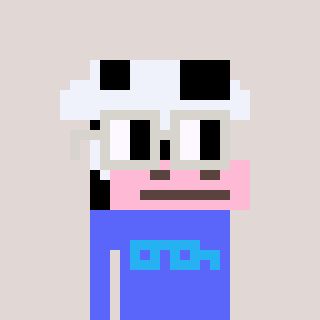
a pixel art character with square light gray glasses, a cow-shaped head and a purple-colored body on a warm background